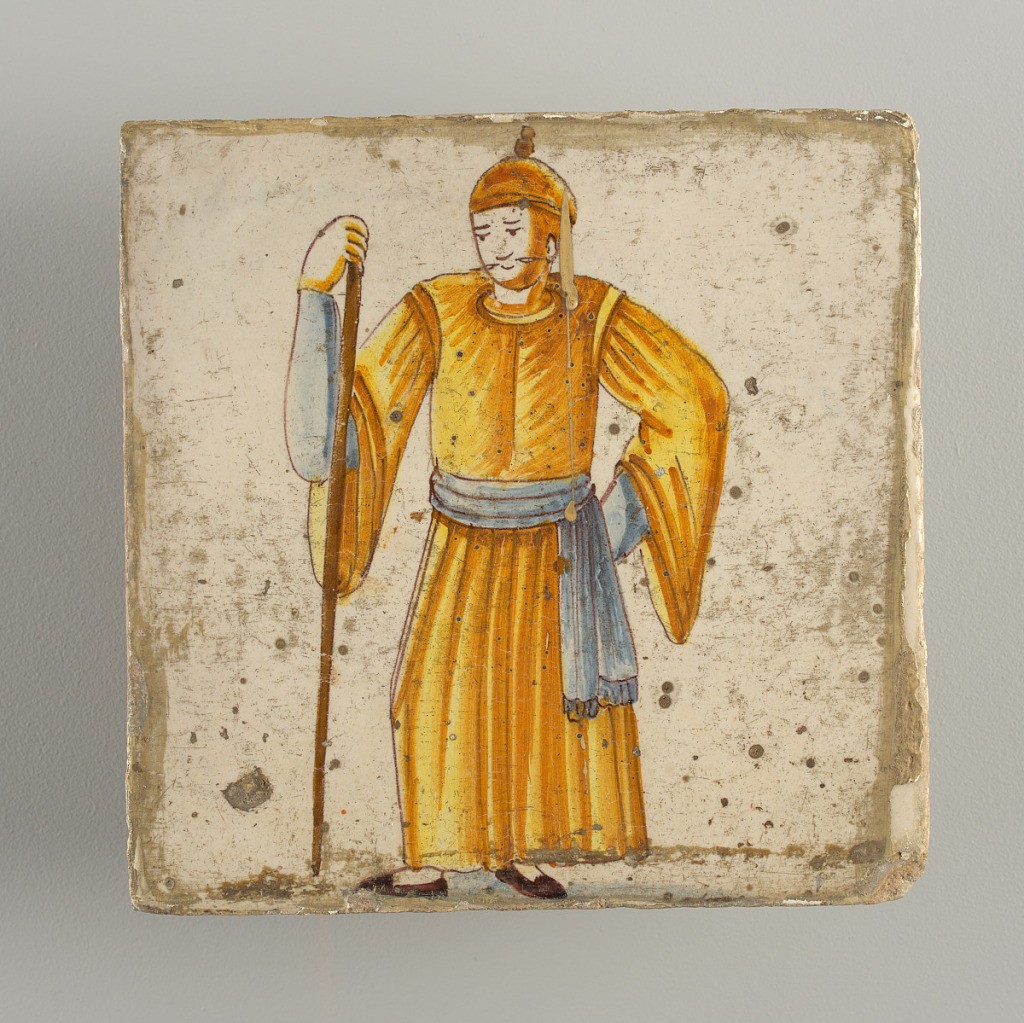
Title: Tile
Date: late 18th–early 19th century
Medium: Earthenware, glazed nd high fire decorated
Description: Standing man, dressed in long yellow costume and blue under sleeves and belt; leaning on long stick which he holds in his right hand. Chinoiserie type of decoration.